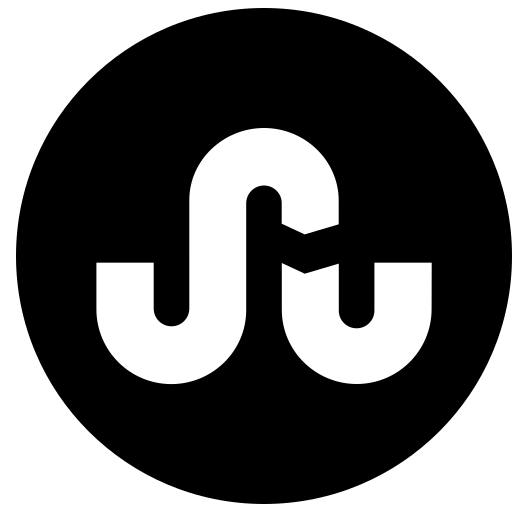
Tags: icon, FontAwesome, fa-icon, brand, stumbleupon, circle